如图，在四边形 $ABCD$ 中，$AD // BC$，$AD = 4$，$BC = 5$，对角线 $AC$、$BD$ 交于点 $E$．

\vspace{1em}

figure1

\vspace{1em}

(1) 设 $\overrightarrow{BC} = \vec{a}$，$\overrightarrow{BD} = \vec{b}$，试用 $\vec{a}$、$\vec{b}$ 的线性组合表示向量 $\overrightarrow{AE}$．

(2) 已知 $AD \perp CD$，$\tan \angle DAC = \frac{1}{2}$，求 $\sin \angle ABC$ 的值．
【解答】
【答案】(1) $\overrightarrow{AE} = \frac{4}{5}\vec{a} - \frac{4}{9}\vec{b}$

(2) $\frac{2\sqrt{5}}{5}$

【分析】（1）证明 $\triangle ADE \sim \triangle CBE$，即得 $\frac{ED}{BE} = \frac{4}{5}$，得到 $ED = \frac{4}{9}BD$，进而得到 $\overrightarrow{AD} = \frac{4}{5}\vec{a}$，$\overrightarrow{ED} = \frac{4}{9}\vec{b}$，再根
据向量的加减法则计算即可；

（2）由正切可得 $\frac{CD}{AD} = \frac{1}{2}$，得到 $CD = 2$，再由勾股定理得 $AC = \sqrt{CD^2 + AD^2} = 2\sqrt{5}$，进而由 $\angle DAC = \angle ACB$，
$\frac{AD}{AC} = \frac{AC}{BC} = \frac{2}{\sqrt{5}}$ 得到 $\triangle DAC \sim \triangle ACB$，即得 $\angle BAC = \angle D = 90^\circ$，最后由正弦的定义计算即可求解．

【详解】（1）解：$\because AD // BC$，

$\therefore \triangle ADE \sim \triangle CBE$，

$\therefore \frac{AD}{BC} = \frac{ED}{BE}$，

$\because AD = 4$，$BC = 5$，

$\therefore \frac{ED}{BE} = \frac{4}{5}$，

$\therefore ED = \frac{4}{9}BD$，

$\because \overrightarrow{BC} = \vec{a}$，$\overrightarrow{BD} = \vec{b}$，

$\therefore \overrightarrow{AD} = \frac{4}{5}\vec{a}$，$\overrightarrow{ED} = \frac{4}{9}\vec{b}$，

$\because \overrightarrow{AE} = \overrightarrow{AD} - \overrightarrow{ED}$，

$\therefore \overrightarrow{AE} = \frac{4}{5}\vec{a} - \frac{4}{9}\vec{b}$；

（2）$\because AD \perp CD$，$\tan \angle DAC = \frac{1}{2}$，

$\therefore \tan \angle DAC = \frac{CD}{AD} = \frac{1}{2}$，

$\because AD = 4$，

$\therefore CD = 2$，

$\therefore AC = \sqrt{CD^2 + AD^2} = \sqrt{2^2 + 4^2} = 2\sqrt{5}$，

$\because AD // BC$，

$\therefore \angle DAC = \angle ACB$

$\because \frac{AD}{AC} = \frac{AC}{BC} = \frac{2}{\sqrt{5}}$，

$\therefore \triangle DAC \sim \triangle ACB$，

$\therefore \angle BAC = \angle D = 90^\circ$，

$\therefore \sin \angle ABC = \frac{AC}{BC} = \frac{2\sqrt{5}}{5}$．

【点睛】本题考查了相似三角形的判定和性质，向量的线性运算，锐角三角函数，勾股定理，掌握相似三
角形的判定和性质是解题的关键．
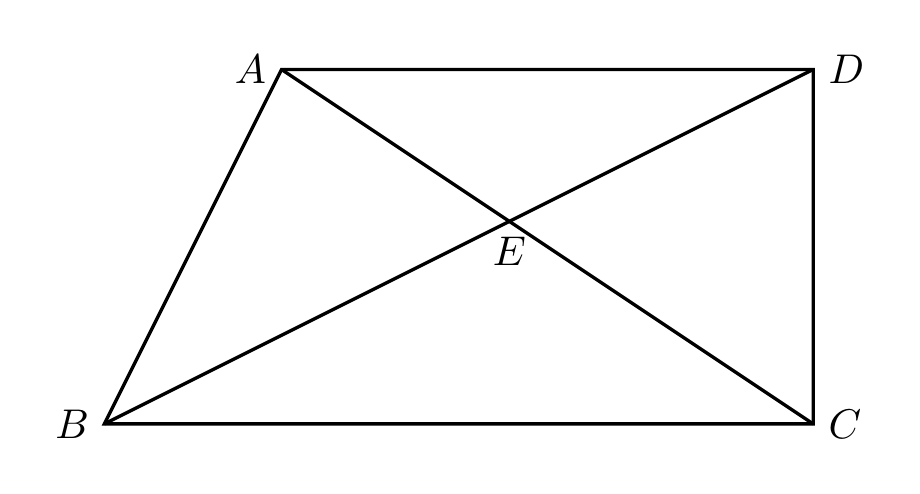